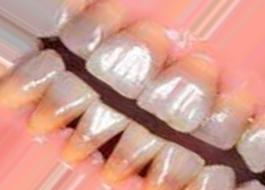
Condition: Tooth Discoloration